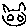
Label: cat